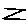
Label: zigzag